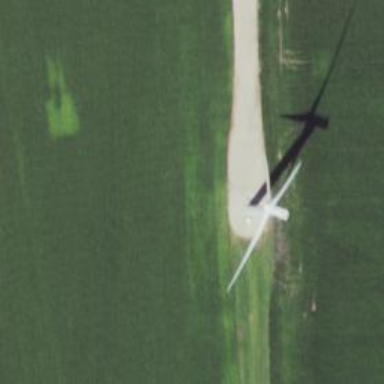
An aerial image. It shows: Wind generator with horizontal axis. The generator is wind turbine.